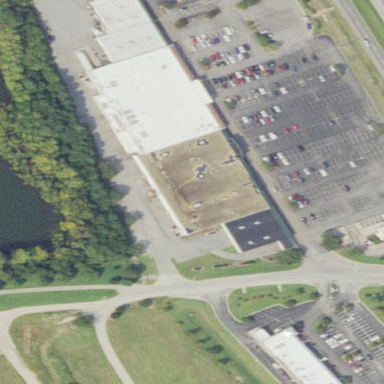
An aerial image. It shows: Retail building.